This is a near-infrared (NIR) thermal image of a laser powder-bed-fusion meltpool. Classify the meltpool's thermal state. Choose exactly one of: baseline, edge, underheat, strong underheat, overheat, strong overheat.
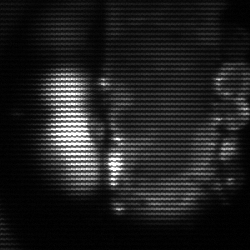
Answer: strong underheat